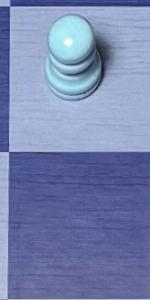
Label: Empty